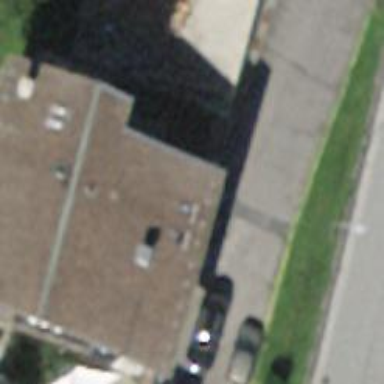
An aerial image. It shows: Residential building with gabled roof.